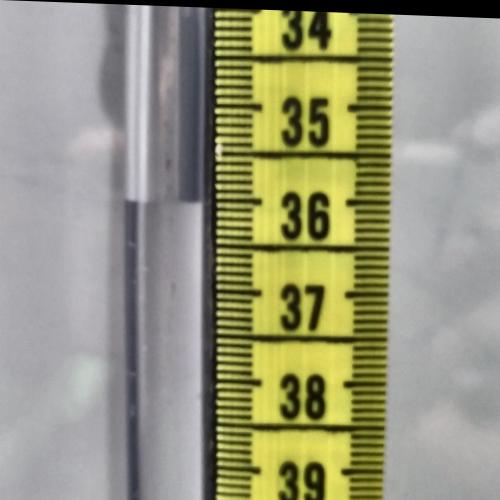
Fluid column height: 36.0 cm